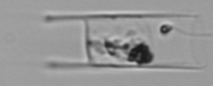
Label: Hemiaulus